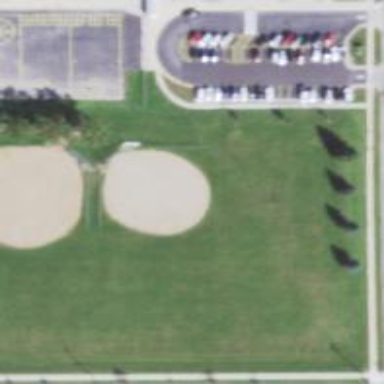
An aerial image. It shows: Baseball pitch designated for school use.